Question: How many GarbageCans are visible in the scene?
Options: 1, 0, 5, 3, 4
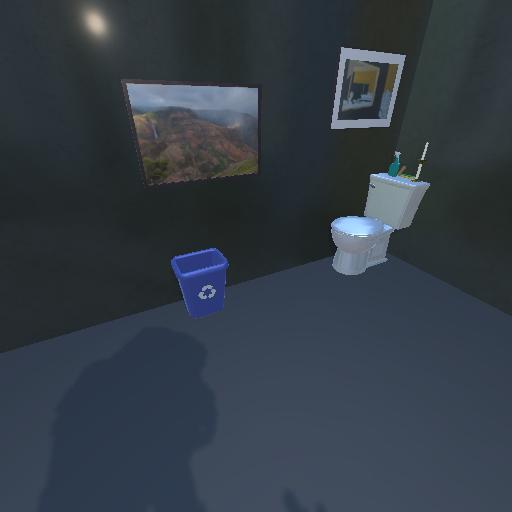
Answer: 1